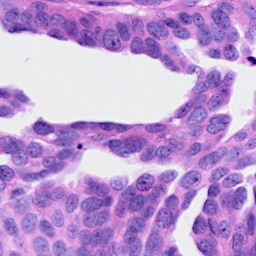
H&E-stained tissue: Ovarian